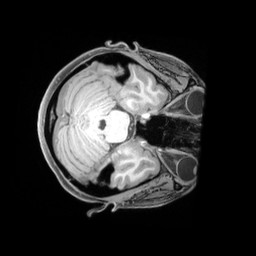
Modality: T1w
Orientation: axial
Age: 21
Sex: female
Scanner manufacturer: siemens
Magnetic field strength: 3 T
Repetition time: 1.97 s
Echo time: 0.00206 s